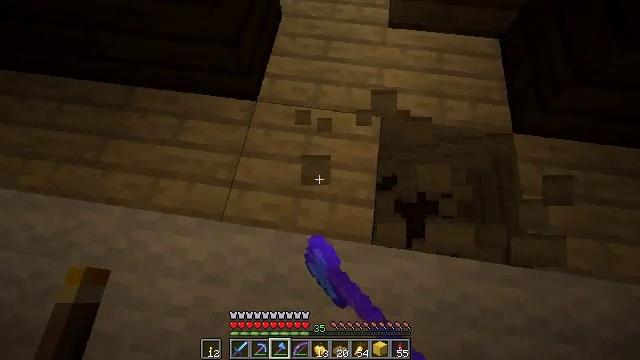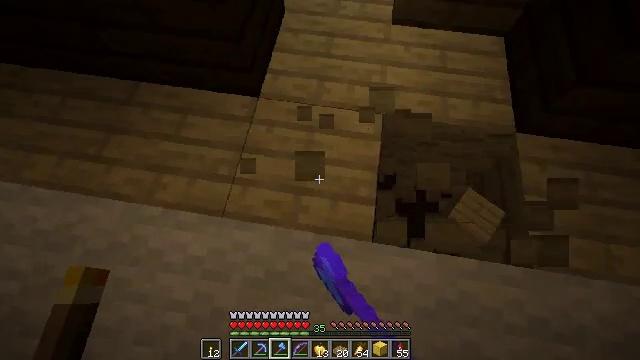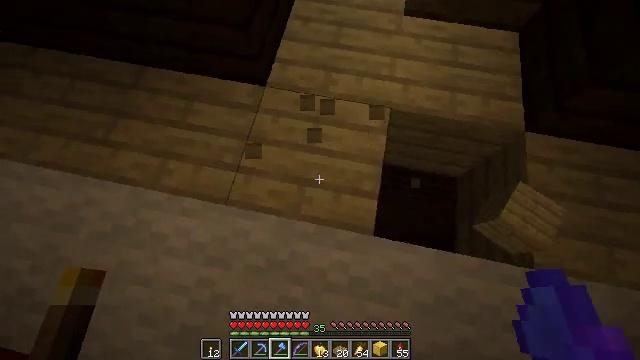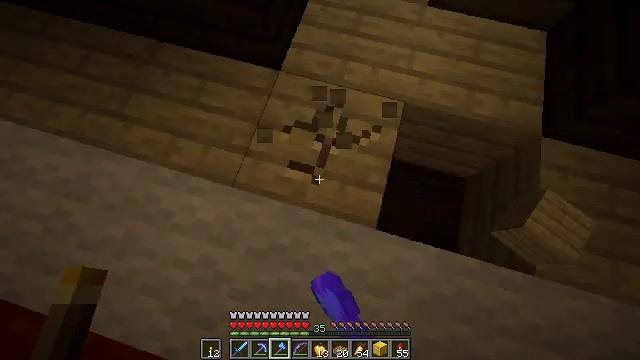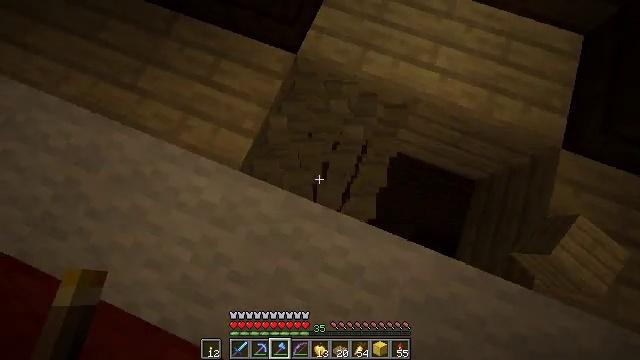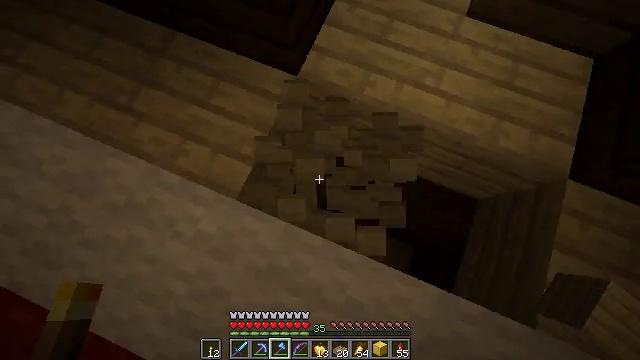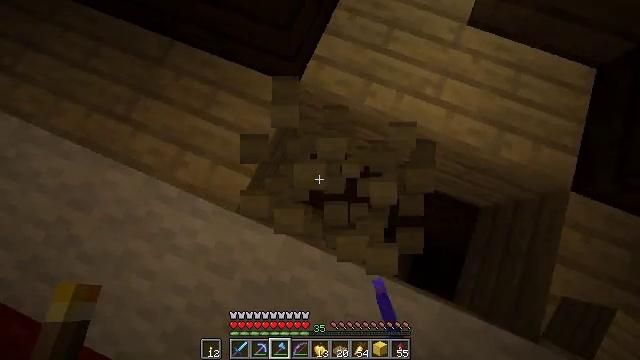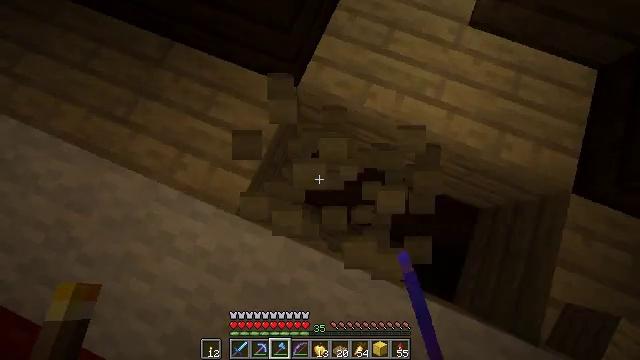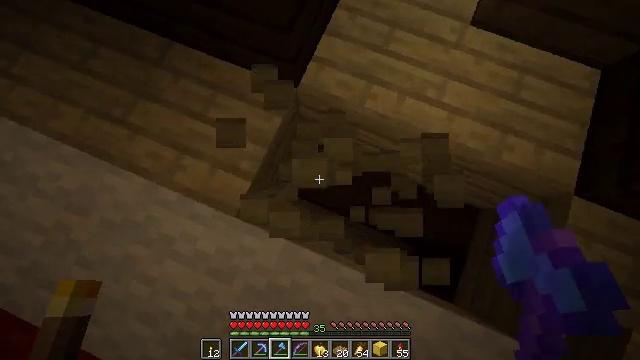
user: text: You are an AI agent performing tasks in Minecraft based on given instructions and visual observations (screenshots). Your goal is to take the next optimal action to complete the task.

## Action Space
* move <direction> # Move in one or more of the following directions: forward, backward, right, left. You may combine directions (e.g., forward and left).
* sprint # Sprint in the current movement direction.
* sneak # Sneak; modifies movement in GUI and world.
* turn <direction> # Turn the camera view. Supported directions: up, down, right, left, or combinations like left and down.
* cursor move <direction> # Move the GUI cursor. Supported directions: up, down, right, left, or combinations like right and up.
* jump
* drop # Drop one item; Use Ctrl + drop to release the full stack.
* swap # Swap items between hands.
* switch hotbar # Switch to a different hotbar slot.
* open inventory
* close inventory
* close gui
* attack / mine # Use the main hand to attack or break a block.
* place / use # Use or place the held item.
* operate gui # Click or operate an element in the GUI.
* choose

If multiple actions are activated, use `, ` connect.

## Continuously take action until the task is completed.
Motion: motion action
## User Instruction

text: Remove birch planks to collect them.
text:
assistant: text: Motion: attack / mine
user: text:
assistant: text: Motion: turn left and down, attack / mine
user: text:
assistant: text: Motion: turn left and down, attack / mine
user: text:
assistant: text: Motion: move forward, turn left and down, attack / mine
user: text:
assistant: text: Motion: move forward, attack / mine
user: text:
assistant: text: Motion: attack / mine
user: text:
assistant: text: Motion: attack / mine
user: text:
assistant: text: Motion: attack / mine
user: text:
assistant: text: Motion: attack / mine